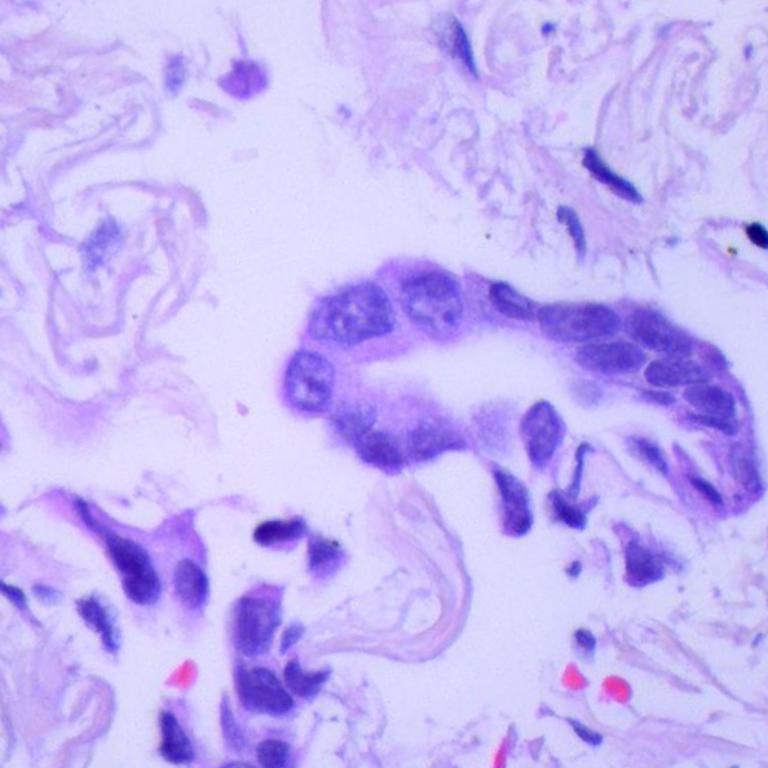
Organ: lung
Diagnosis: adenocarcinomas